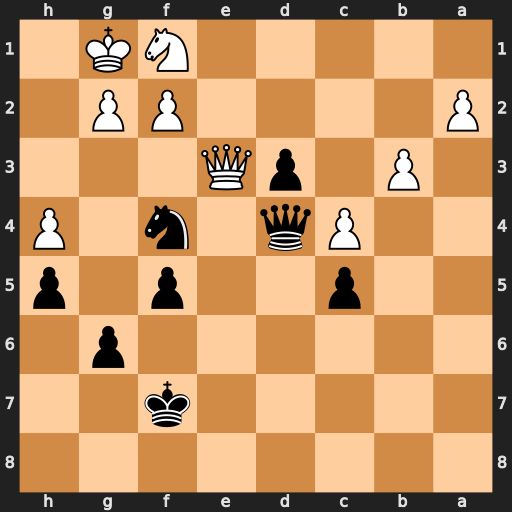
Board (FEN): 8/5k2/6p1/2p2p1p/2Pq1n1P/1P1pQ3/P4PP1/5NK1
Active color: b
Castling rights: -
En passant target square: -
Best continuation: Ne2+ Kh2 Qxh4+